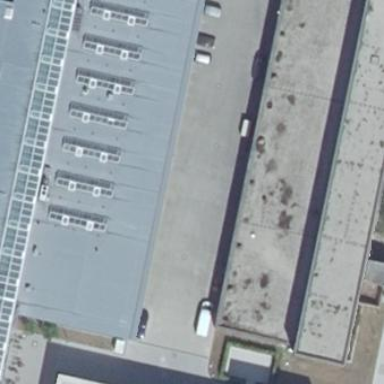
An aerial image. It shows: University building with flat roof.